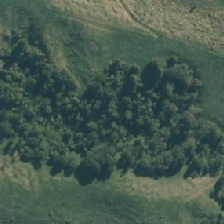
Land cover: manuka_kanuka